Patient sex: M
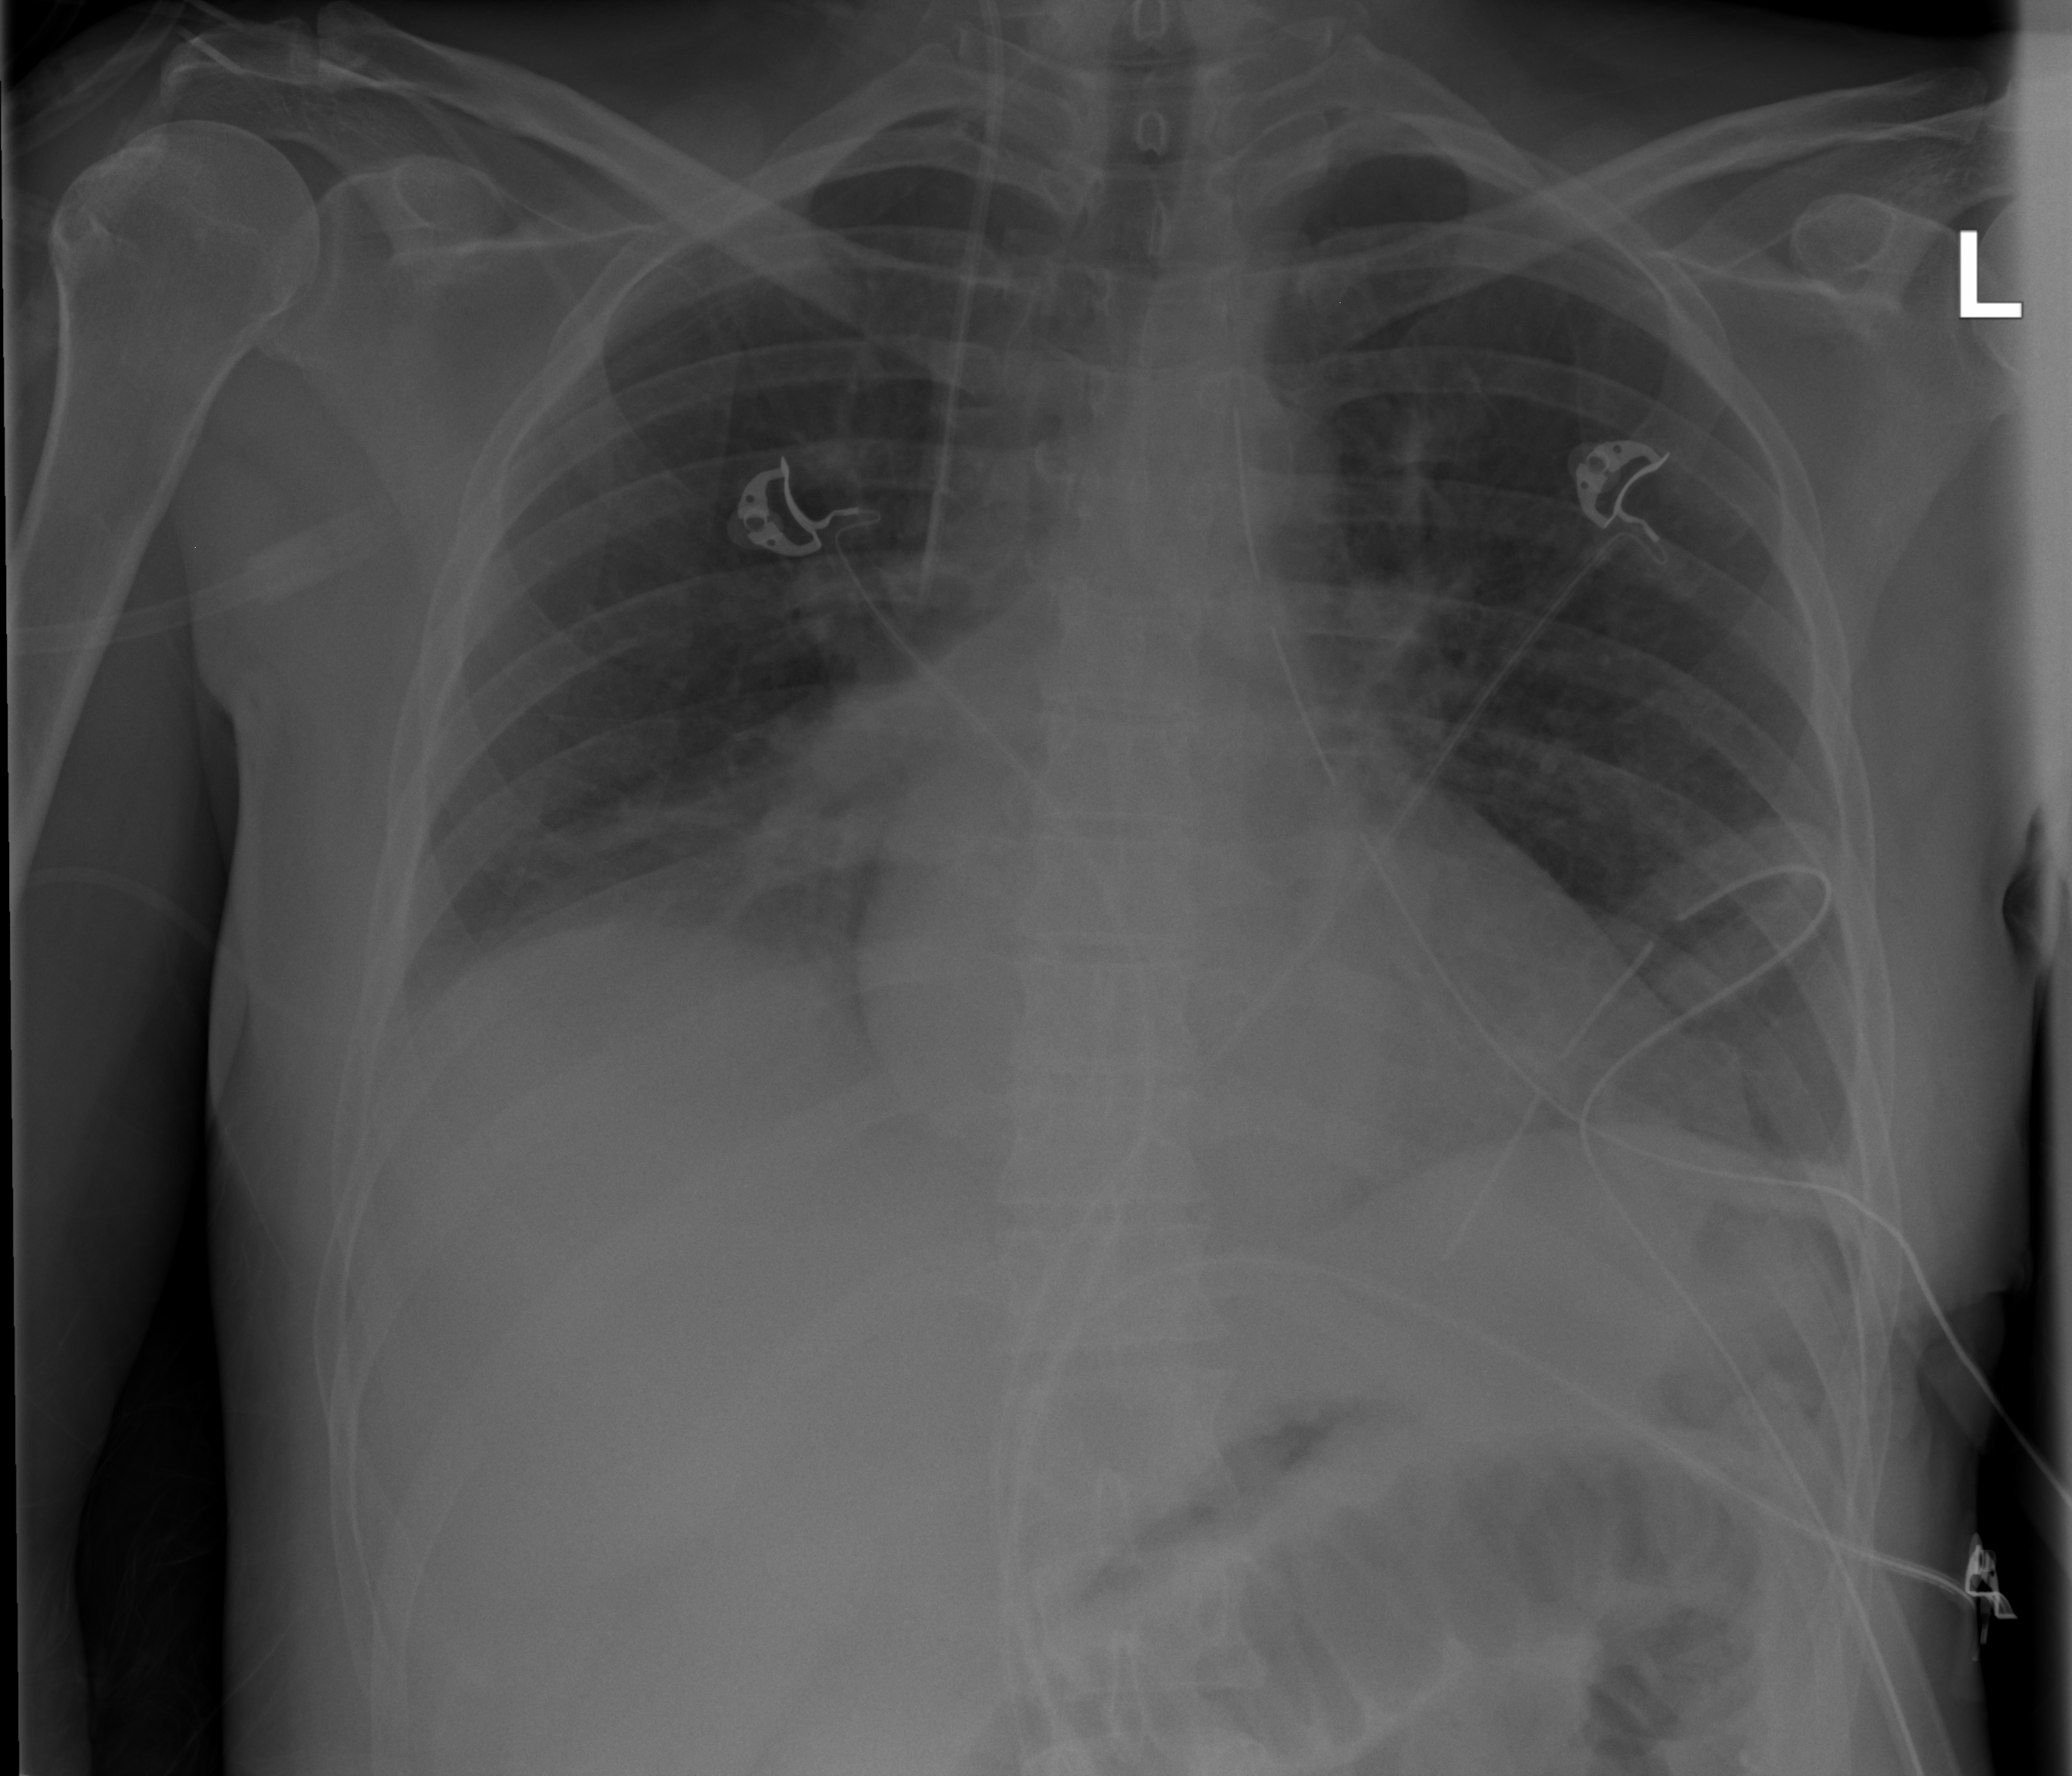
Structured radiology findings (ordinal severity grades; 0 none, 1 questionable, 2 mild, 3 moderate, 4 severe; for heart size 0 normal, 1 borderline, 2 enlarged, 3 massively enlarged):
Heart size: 1
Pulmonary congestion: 0
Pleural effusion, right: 2
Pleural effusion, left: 1
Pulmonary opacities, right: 0
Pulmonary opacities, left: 0
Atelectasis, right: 2
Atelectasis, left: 2